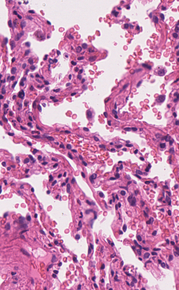
Tumor epithelial tissue: no
Tumor-associated stroma tissue: no
Normal tissue: yes